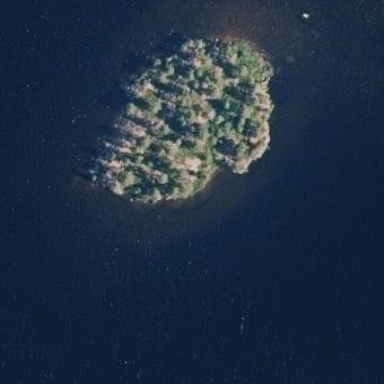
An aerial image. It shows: Islet.